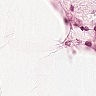
Metastatic tissue present: no